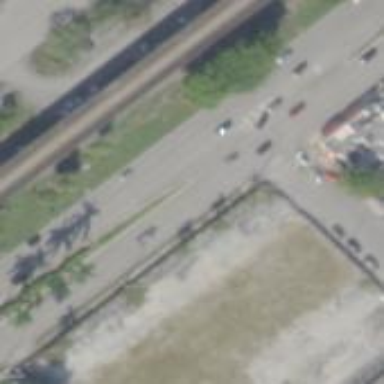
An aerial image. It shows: Trunk link highway with asphalt surface.